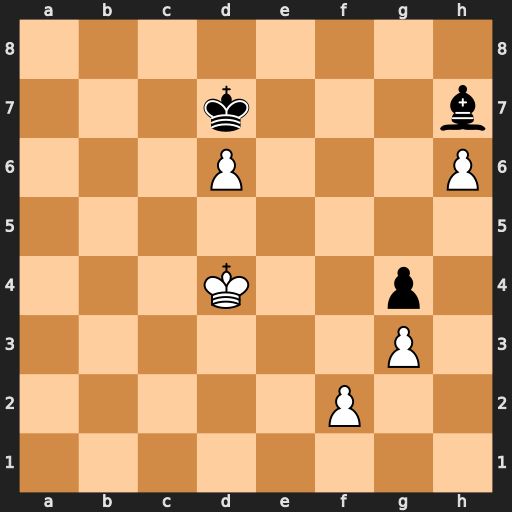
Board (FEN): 8/3k3b/3P3P/8/3K2p1/6P1/5P2/8
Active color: w
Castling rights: -
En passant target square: -
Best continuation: Ke5 Bb1 Kf6 Kxd6 Kg7